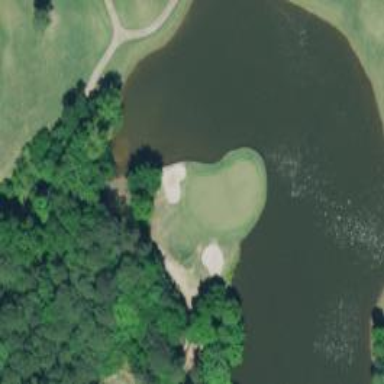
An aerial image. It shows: View of golf hole.